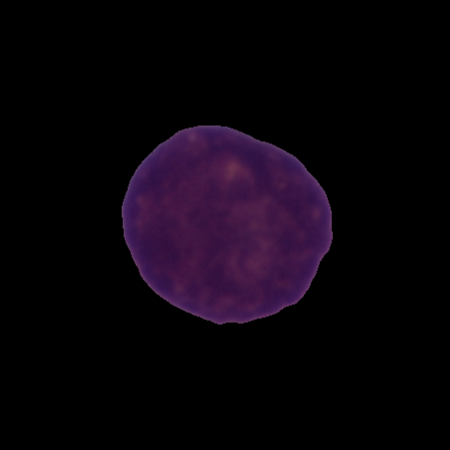
Label: cancer